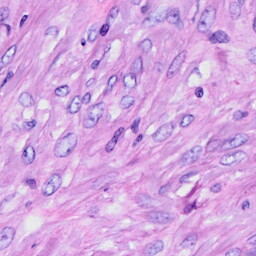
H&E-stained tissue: Ovarian